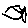
Label: fish